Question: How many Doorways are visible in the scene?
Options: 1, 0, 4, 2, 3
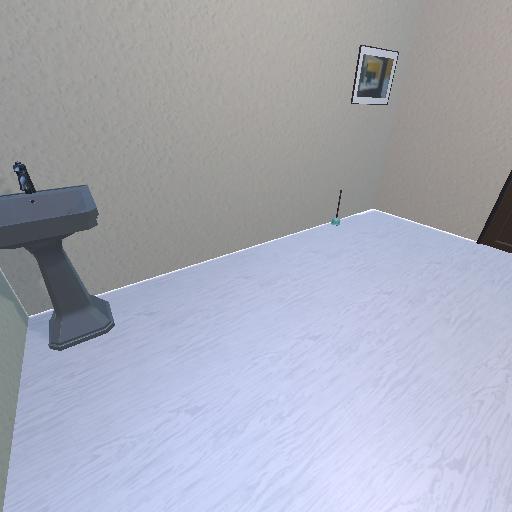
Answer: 1